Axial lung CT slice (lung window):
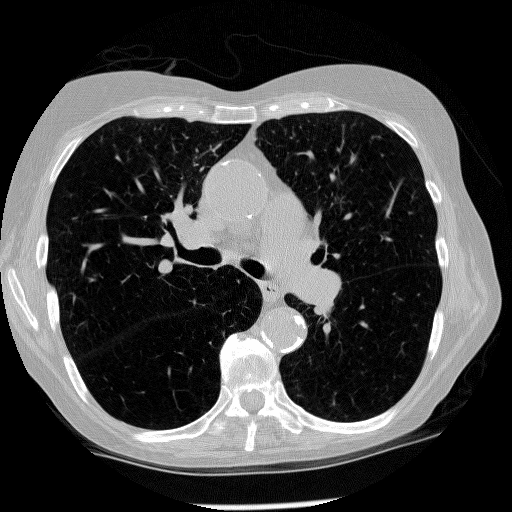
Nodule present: no